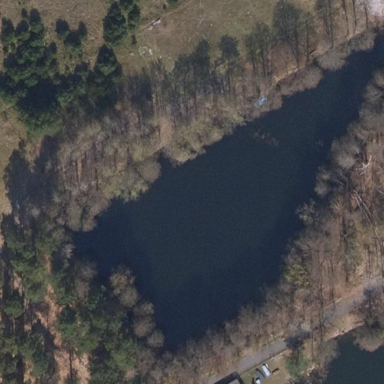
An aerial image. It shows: Pond with natural water.